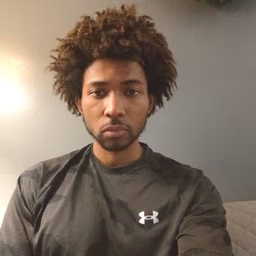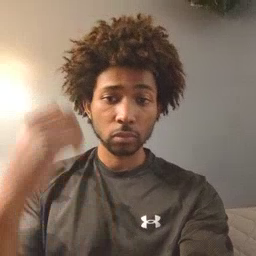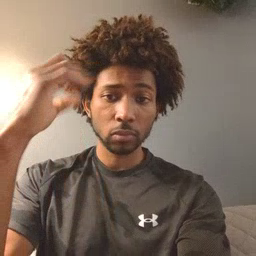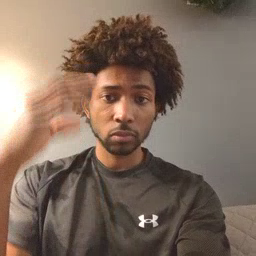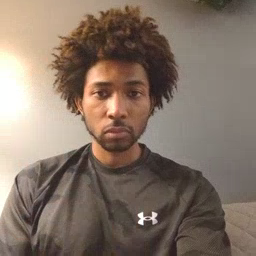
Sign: shower